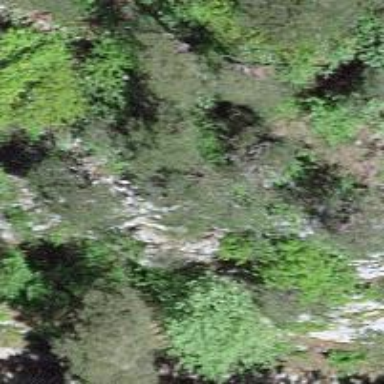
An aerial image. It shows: Cliff in nature.